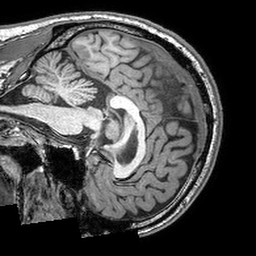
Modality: T1w
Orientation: sagittal
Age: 47
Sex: male
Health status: healthy
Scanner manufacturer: philips
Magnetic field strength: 3 T
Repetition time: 0.006998 s
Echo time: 0.003162 s